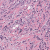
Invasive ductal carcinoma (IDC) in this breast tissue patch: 1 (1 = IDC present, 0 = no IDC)